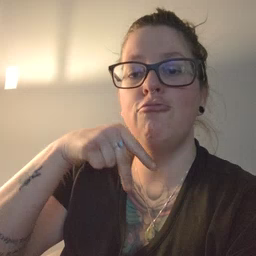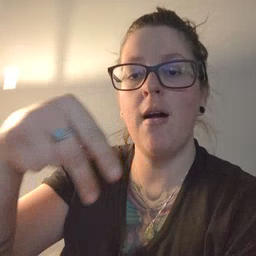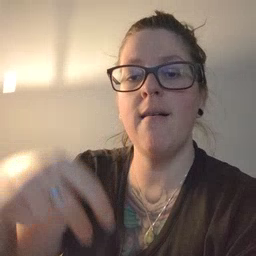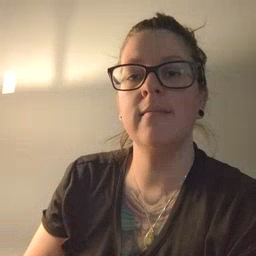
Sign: ride